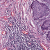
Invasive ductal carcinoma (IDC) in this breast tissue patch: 0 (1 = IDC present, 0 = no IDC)